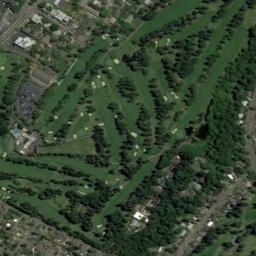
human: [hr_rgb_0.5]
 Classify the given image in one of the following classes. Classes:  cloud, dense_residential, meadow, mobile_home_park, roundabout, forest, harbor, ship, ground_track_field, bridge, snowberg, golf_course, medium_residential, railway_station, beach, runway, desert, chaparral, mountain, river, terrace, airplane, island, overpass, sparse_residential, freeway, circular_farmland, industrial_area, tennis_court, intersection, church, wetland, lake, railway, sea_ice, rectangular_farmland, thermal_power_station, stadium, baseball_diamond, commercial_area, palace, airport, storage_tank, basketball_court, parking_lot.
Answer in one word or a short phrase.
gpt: golf_course